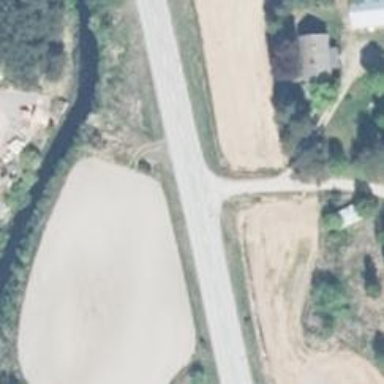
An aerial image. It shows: Asphalt road designated as trunk highway.